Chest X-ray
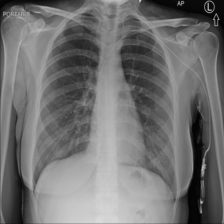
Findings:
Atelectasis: negative
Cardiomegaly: negative
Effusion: negative
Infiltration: negative
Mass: negative
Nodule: negative
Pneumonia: negative
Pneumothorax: negative
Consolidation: negative
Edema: negative
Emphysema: negative
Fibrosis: negative
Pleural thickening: negative
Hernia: negative